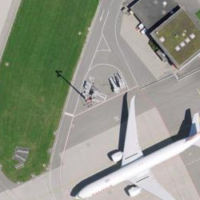
EUNIS habitat code: 57
Species observed at this site:
Corvus corone
Motacilla alba